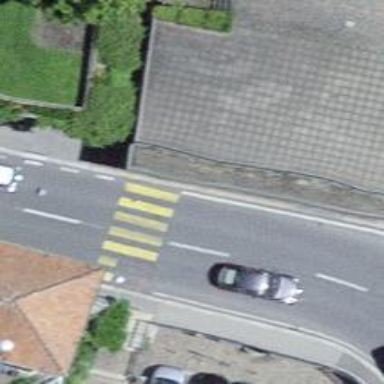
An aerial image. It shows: Uncontrolled crossing.